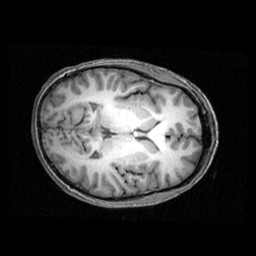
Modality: T1w
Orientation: axial
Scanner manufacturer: ge
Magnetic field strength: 3 T
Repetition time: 0.009036 s
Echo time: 0.00184 s